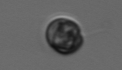
Label: Dinophyceae